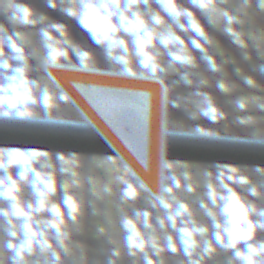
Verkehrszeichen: VorfahrtGewaehren
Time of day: SunriseSunset
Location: Outdoor (Nature)
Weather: Clear
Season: Winter
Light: Natural